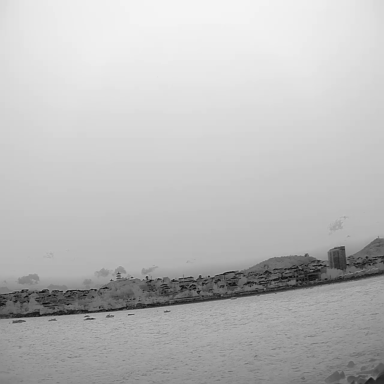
There are six bulk_carriers in the infrared image.